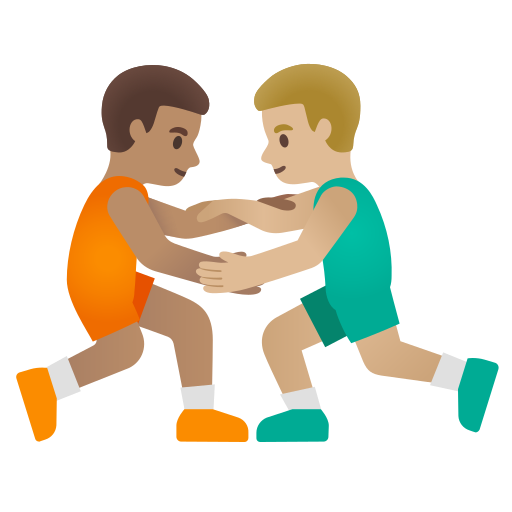
Emoji: 👨🏽‍🫯‍👨🏼